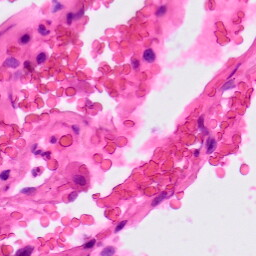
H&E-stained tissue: Lung